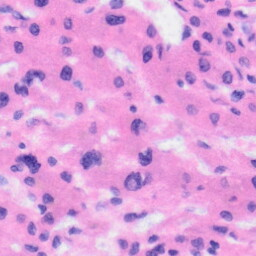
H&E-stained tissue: Liver